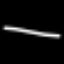
Label: line